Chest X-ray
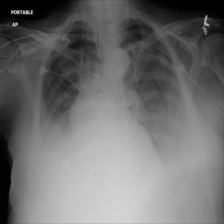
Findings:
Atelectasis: negative
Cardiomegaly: negative
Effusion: negative
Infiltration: negative
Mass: negative
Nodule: negative
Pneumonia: negative
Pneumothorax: negative
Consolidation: negative
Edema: negative
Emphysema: negative
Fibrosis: negative
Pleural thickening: negative
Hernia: negative